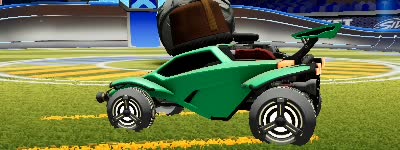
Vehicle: octane